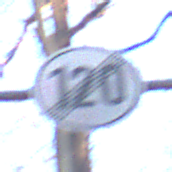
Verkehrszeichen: EndeGeschwindigkeit120
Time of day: SunriseSunset
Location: Outdoor (Nature)
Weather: Clear
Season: Autumn
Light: Natural